Interaction volume radius: 10 \u00c5
Interaction volume height: 30 \u00c5
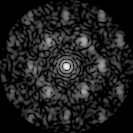
Disorder parameter: 0.6073